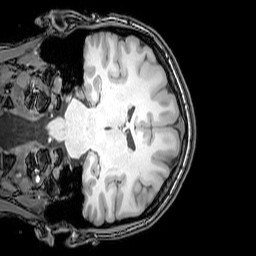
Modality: T1w
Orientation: coronal
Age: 24
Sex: female
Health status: healthy
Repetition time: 0.081 s
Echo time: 0.037 s